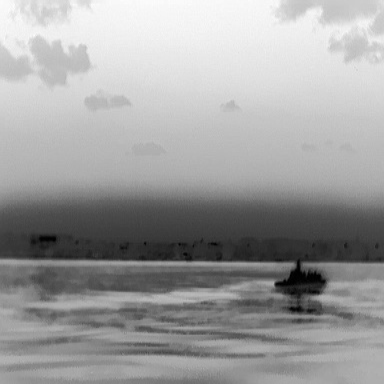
There is a warship in the infrared image.